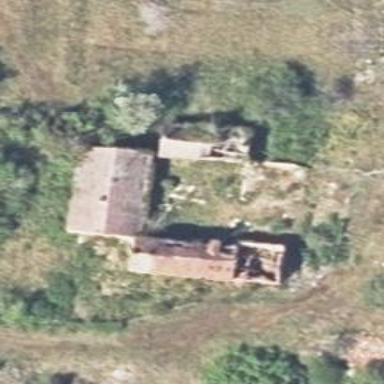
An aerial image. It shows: Ruins of historic building.